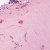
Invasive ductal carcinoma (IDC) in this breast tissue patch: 0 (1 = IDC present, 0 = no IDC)